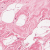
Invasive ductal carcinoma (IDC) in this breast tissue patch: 0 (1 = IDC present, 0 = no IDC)